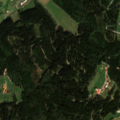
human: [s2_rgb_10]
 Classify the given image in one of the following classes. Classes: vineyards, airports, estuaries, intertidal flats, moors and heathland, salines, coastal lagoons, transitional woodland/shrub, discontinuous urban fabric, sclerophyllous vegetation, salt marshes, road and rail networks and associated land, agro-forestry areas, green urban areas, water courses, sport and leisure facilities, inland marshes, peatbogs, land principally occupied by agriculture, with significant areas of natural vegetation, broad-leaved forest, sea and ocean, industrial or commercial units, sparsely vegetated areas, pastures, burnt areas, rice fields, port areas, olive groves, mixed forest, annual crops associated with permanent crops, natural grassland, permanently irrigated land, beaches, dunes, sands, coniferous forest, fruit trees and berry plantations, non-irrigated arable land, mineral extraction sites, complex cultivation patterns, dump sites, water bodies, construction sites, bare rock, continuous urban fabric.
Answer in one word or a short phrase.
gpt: pastures, coniferous forest